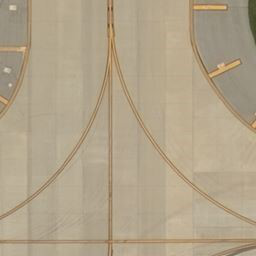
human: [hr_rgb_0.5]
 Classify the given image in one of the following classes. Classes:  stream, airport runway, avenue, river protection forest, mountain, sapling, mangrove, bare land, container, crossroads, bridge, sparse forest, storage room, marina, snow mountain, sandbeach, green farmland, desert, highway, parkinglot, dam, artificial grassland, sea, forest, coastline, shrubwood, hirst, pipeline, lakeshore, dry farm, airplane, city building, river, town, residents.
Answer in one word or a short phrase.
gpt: airport runway